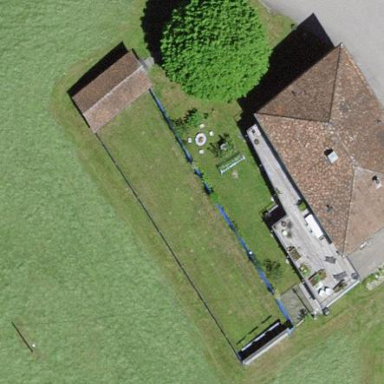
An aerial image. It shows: Shooting sport pitch.